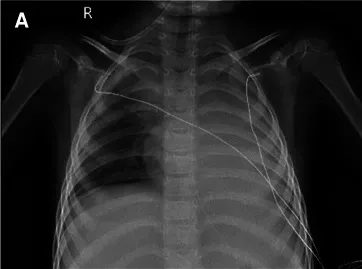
Chest X-ray showing a significantly decreased transmittance in the left lung.
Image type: radiology (x_ray)